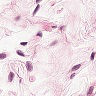
Metastatic tissue present: no